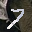
Label: 7